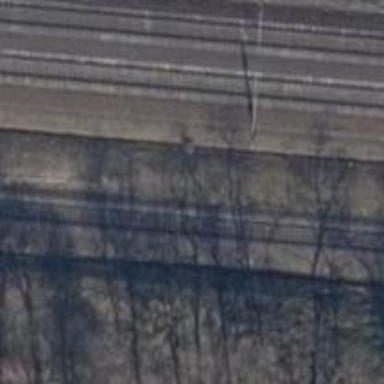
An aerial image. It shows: Solitary milestone along the railway.